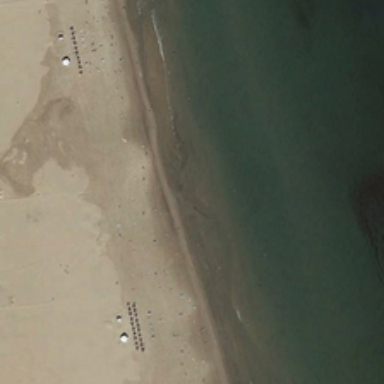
Yellow beach is near a piece of green ocean .